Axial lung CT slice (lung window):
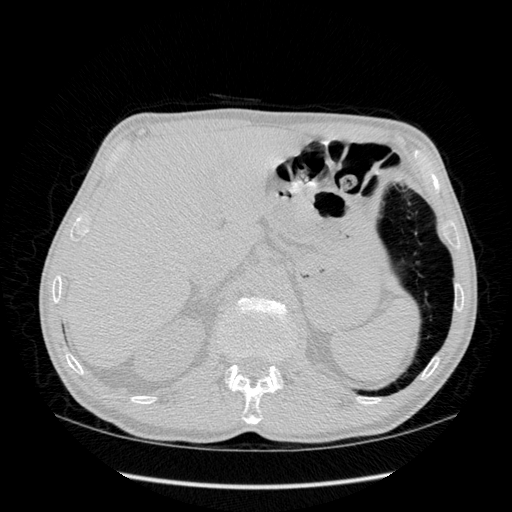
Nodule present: no